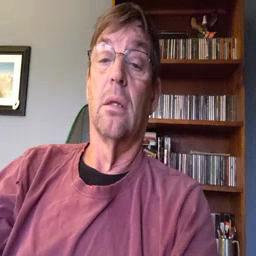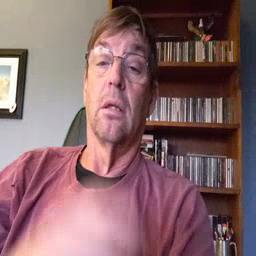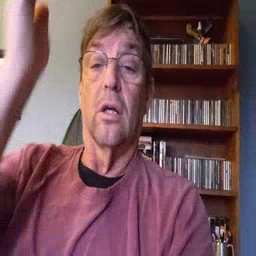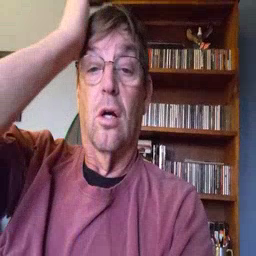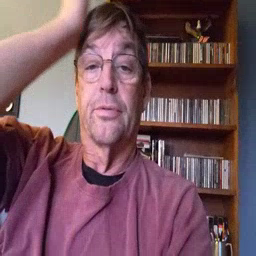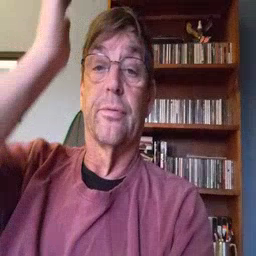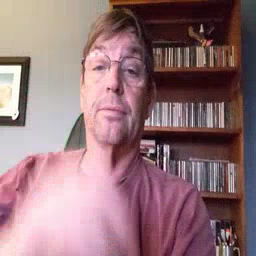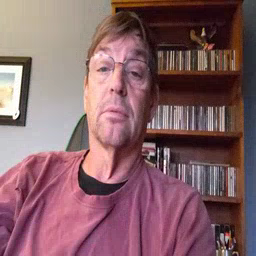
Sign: garbage